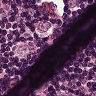
Metastatic tissue present: yes